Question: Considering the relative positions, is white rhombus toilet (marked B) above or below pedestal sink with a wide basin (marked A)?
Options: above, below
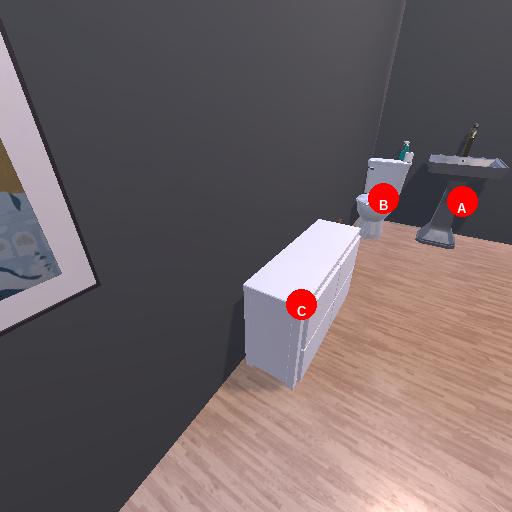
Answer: above